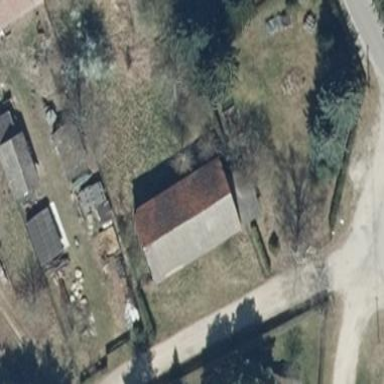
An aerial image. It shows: Building with gabled roof oriented along its structure. The roof is colored grey.